Frequency: 99900
Velocity: 0,3100
Power: 43
Pulse duration: 0,0000001
Pass count: 1
Magnification: 10
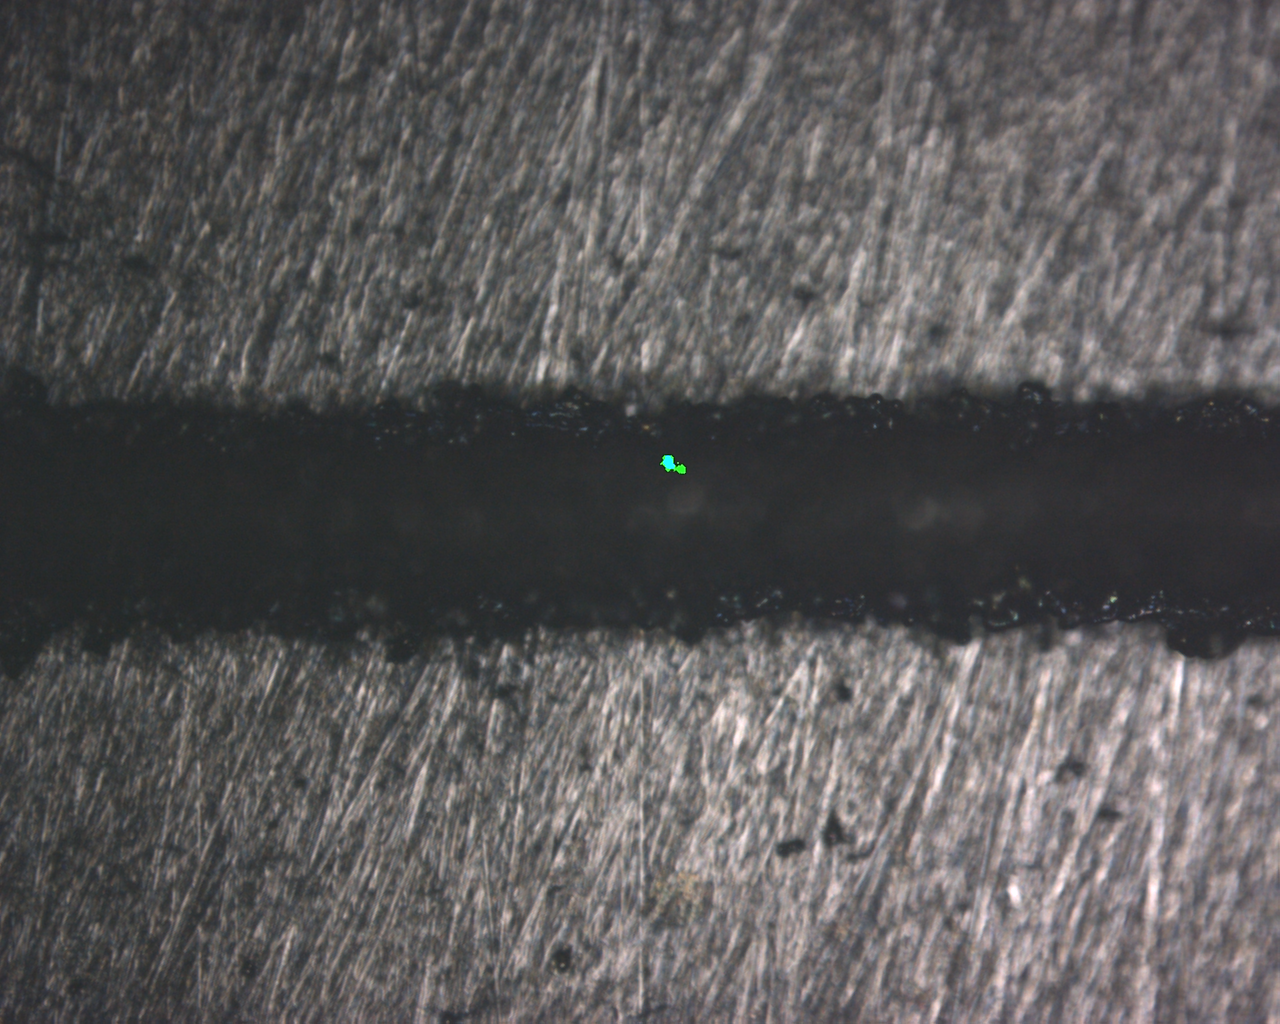
Measured width: 141.486
Other width: 115.305